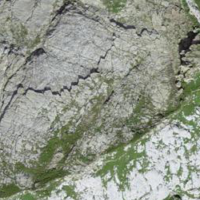
EUNIS habitat code: 48
Species observed at this site:
Arnica montana
Aster alpinus